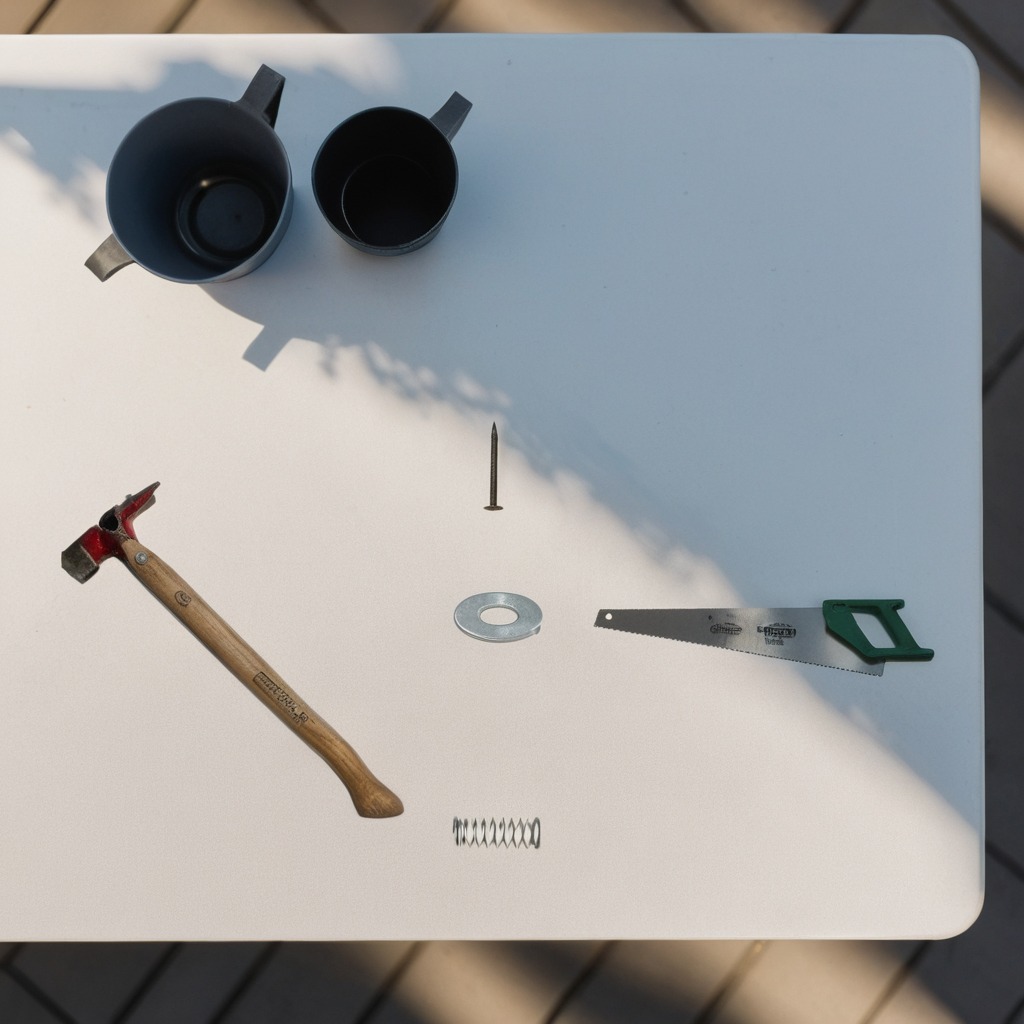
A flat metal washer, a hammer, an iron nail, a coiled metal spring, and a handheld metal saw are lying on the utility table.